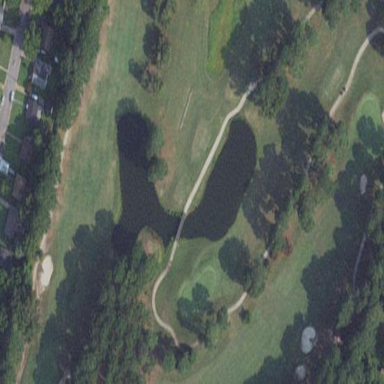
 identified as lateral water hazard in golf course."